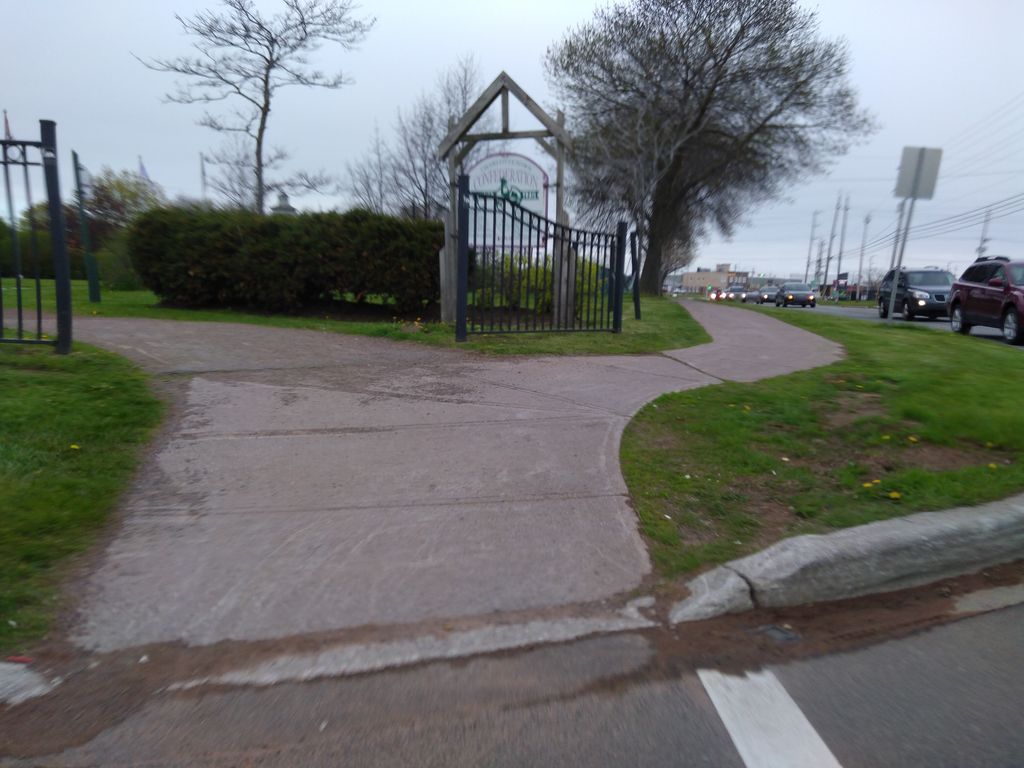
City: charlottetown